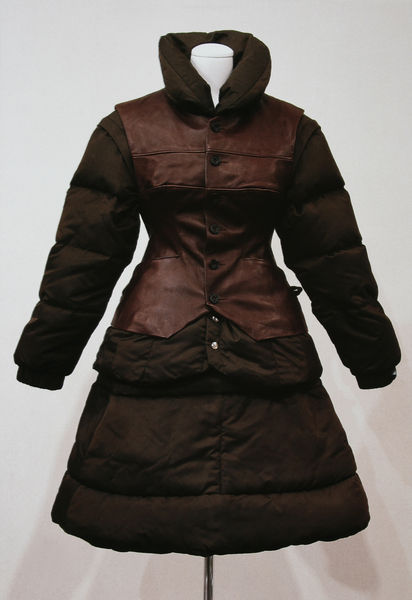
Titel: Jacke, Weste und Rock
Künstler: Yohji Yamamoto
Standort: Kyoto (Japan)
Institution: Kyoto Costume Institute
Schlagwörter: braun, dunkelbraun, grau, kleid, mode, rock, jacke, kleidung, kragen, ärmel, mantel, winter, gesteppt, knöpfe, weste, foto, stütze, leder, tailliert, abgesetzt, daunen, home, gefüttert, damenmantel, druckknöpfe, lederweste, skibekleidung, comfort, warmth, a long brown coat, coldness